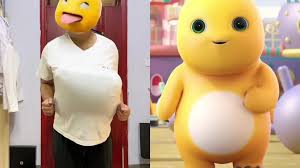
Label: nailong